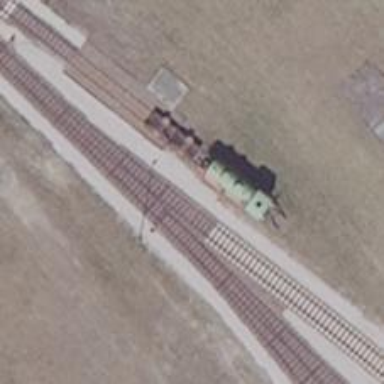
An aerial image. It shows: Railway switch.